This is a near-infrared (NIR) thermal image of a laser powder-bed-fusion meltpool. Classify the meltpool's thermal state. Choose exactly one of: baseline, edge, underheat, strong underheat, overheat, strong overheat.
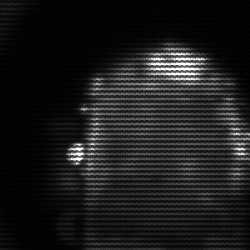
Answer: baseline